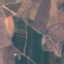
Land use / land cover class: PermanentCrop